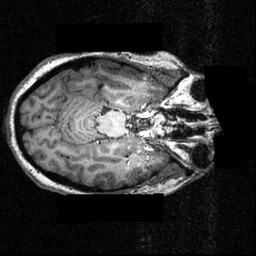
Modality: T1w
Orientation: axial
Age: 29
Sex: female
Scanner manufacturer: siemens
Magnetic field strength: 3.951 T
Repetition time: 1.5 s
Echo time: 0.00335 s